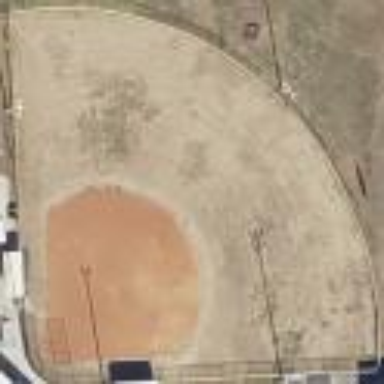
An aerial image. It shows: Baseball pitch for leisure land activities.